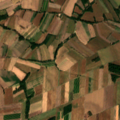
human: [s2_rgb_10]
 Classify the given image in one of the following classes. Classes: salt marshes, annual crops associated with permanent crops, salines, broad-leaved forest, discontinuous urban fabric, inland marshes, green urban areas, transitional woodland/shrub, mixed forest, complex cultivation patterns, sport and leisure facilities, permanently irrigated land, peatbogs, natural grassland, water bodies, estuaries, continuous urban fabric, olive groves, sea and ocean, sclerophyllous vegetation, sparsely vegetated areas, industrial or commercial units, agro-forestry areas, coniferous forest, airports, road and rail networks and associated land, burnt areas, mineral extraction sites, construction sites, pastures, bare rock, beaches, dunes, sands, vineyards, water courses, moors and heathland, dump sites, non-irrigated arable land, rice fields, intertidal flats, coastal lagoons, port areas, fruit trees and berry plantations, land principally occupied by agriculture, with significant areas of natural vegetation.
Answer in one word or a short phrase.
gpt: non-irrigated arable land, land principally occupied by agriculture, with significant areas of natural vegetation